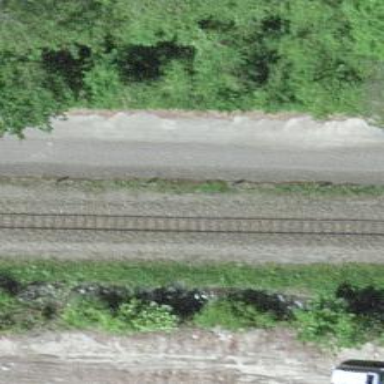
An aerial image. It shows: Narrow-gauge railway with 1 track. The tracks are electrified with contact line.